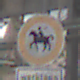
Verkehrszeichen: VerbotReiter
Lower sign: ZeitangabenMitBeschraenkungAufWochentage7
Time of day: Midday
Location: Roofed (Special)
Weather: Overcast
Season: NotSpecified
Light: Natural